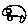
Label: car